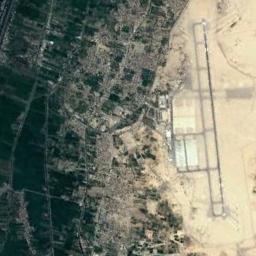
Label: airport